Question: I have a horizontal 'LinearLayout' with several 'TextViews'. As user types some digits into result view, it expands and other 'TextViews' are getting smaller. I want all 'TextViews' to have fixed width and hide the first digits when the content is too big. I experimented with surrounding result view with 'ScrollView' or 'setMovementMethod(new ScrollingMovementMethod()') or 'TableLayout' without luck. <URL>
'''
<LinearLayout
android:id="@+id/assignment"
android:layout_width="match_parent"
android:layout_height="wrap_content"
android:orientation="horizontal"
android:weightSum="5"
style="@style/Formula">
<TextView
android:id="@+id/operandFirst"
android:layout_width="wrap_content"
android:layout_height="wrap_content"
android:layout_weight="1"
android:text="50"
style="@style/FormulaValue" />
<TextView
android:id="@+id/operator"
android:layout_width="wrap_content"
android:layout_height="wrap_content"
android:layout_weight="0.5"
android:text="+"
style="@style/FormulaOperator" />
<TextView
android:id="@+id/operandSecond"
android:layout_width="wrap_content"
android:layout_height="wrap_content"
android:layout_weight="1"
android:text="51"
style="@style/FormulaValue" />
<TextView
android:id="@+id/textView4"
android:layout_width="wrap_content"
android:layout_height="wrap_content"
android:layout_weight="0.5"
android:text="="
style="@style/FormulaEqualSign" />
<TextView
android:id="@+id/result"
android:layout_width="wrap_content"
android:layout_height="wrap_content"
android:layout_weight="1"
android:text="101"
style="@style/FormulaValue" />
<Space
android:layout_weight="1"
android:layout_width="20dp"
android:layout_height="20dp" />
</LinearLayout>
'''

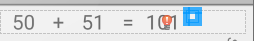
Answer: It can be done by defining 'weight' to all 'textView', what you already are doing but also set 'android:layout_width="0dp"' when you are giving 'weight'.
If you don't want grow your 'textView' vertically than add 'android:singleLine="true"' attribute to every 'textView' of your layout.
To remove the unnecessary white space at the right end, remove 'android:layout_weight="1"' attribute from '<space... />'
So it would be,
'''
<Space
android:layout_width="20dp"
android:layout_height="20dp" />
'''